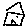
Label: house